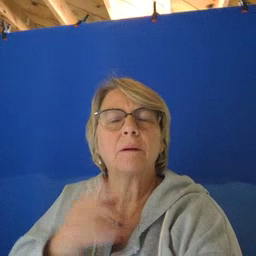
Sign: wait